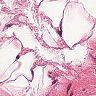
Metastatic tissue present: no